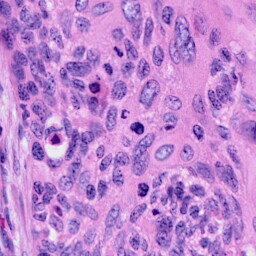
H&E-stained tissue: Cervix